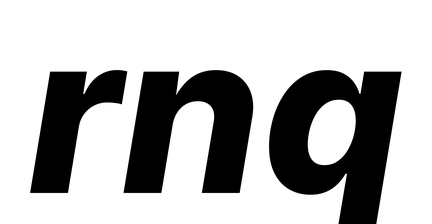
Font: Inter-Italic_ExtraBold_Italic